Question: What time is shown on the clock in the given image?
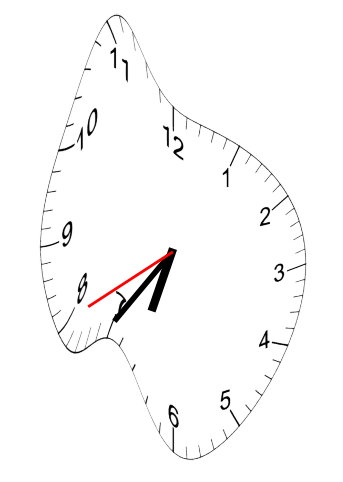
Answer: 06:35:40